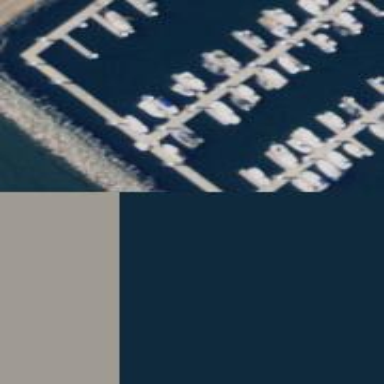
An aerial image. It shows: Man-made pier.